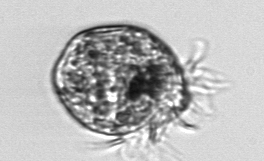
Label: Pelagostrobilidium